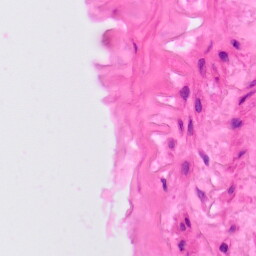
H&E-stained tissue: Lung